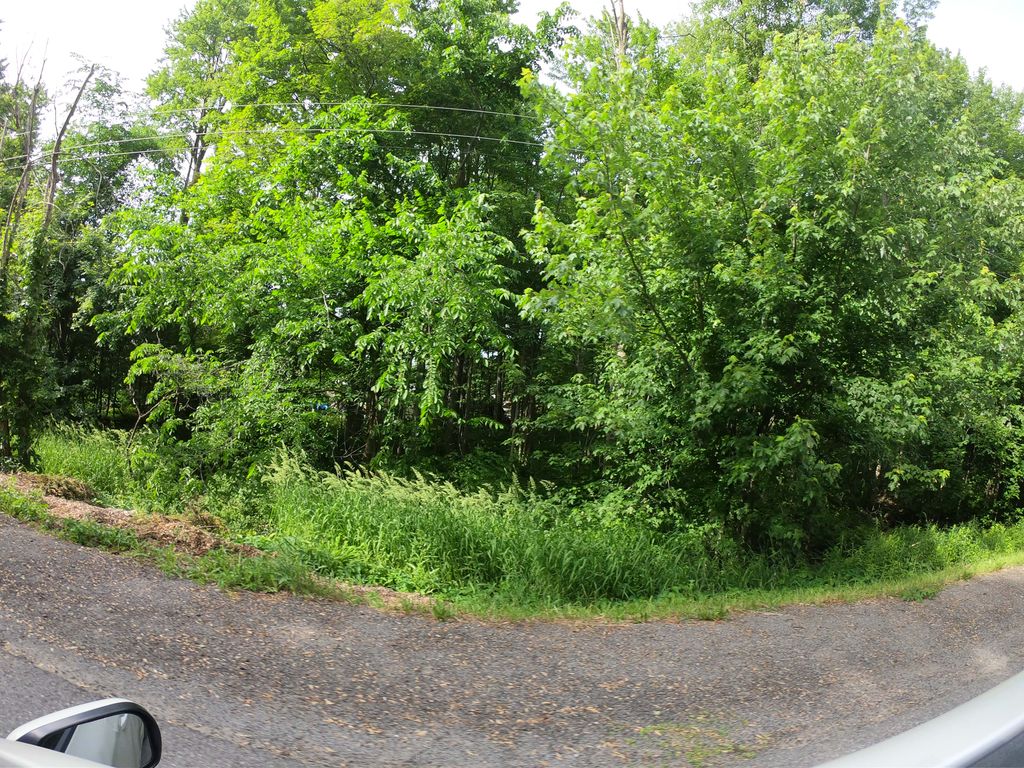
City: ottawa-gatineau